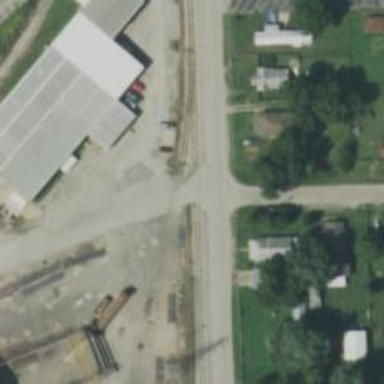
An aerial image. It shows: Level crossing along the railway.